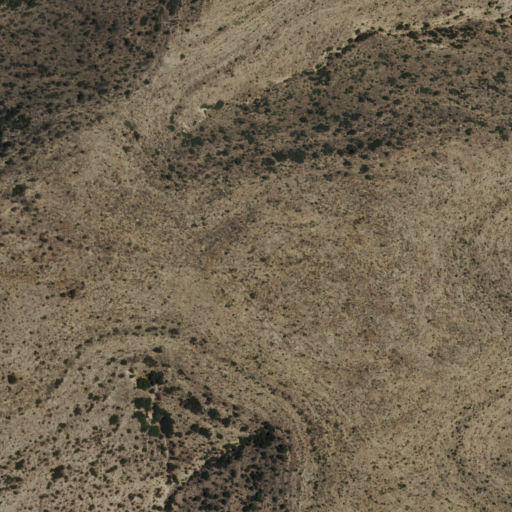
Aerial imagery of mountains in New Mexico named West Hess Hills containing shrub, grassland, and evergreen forest